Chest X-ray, AP view. Patient: 40 years old, sex M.
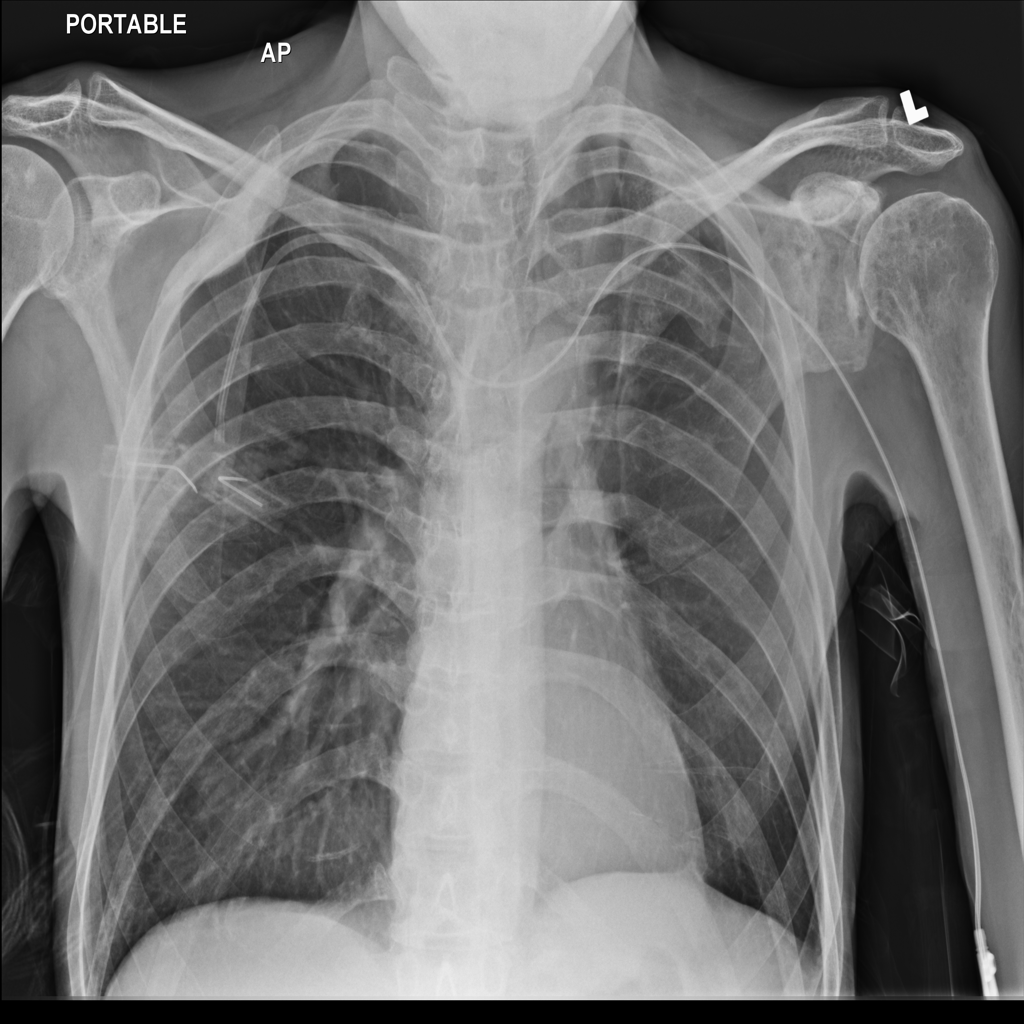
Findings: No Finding